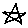
Label: star